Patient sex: F
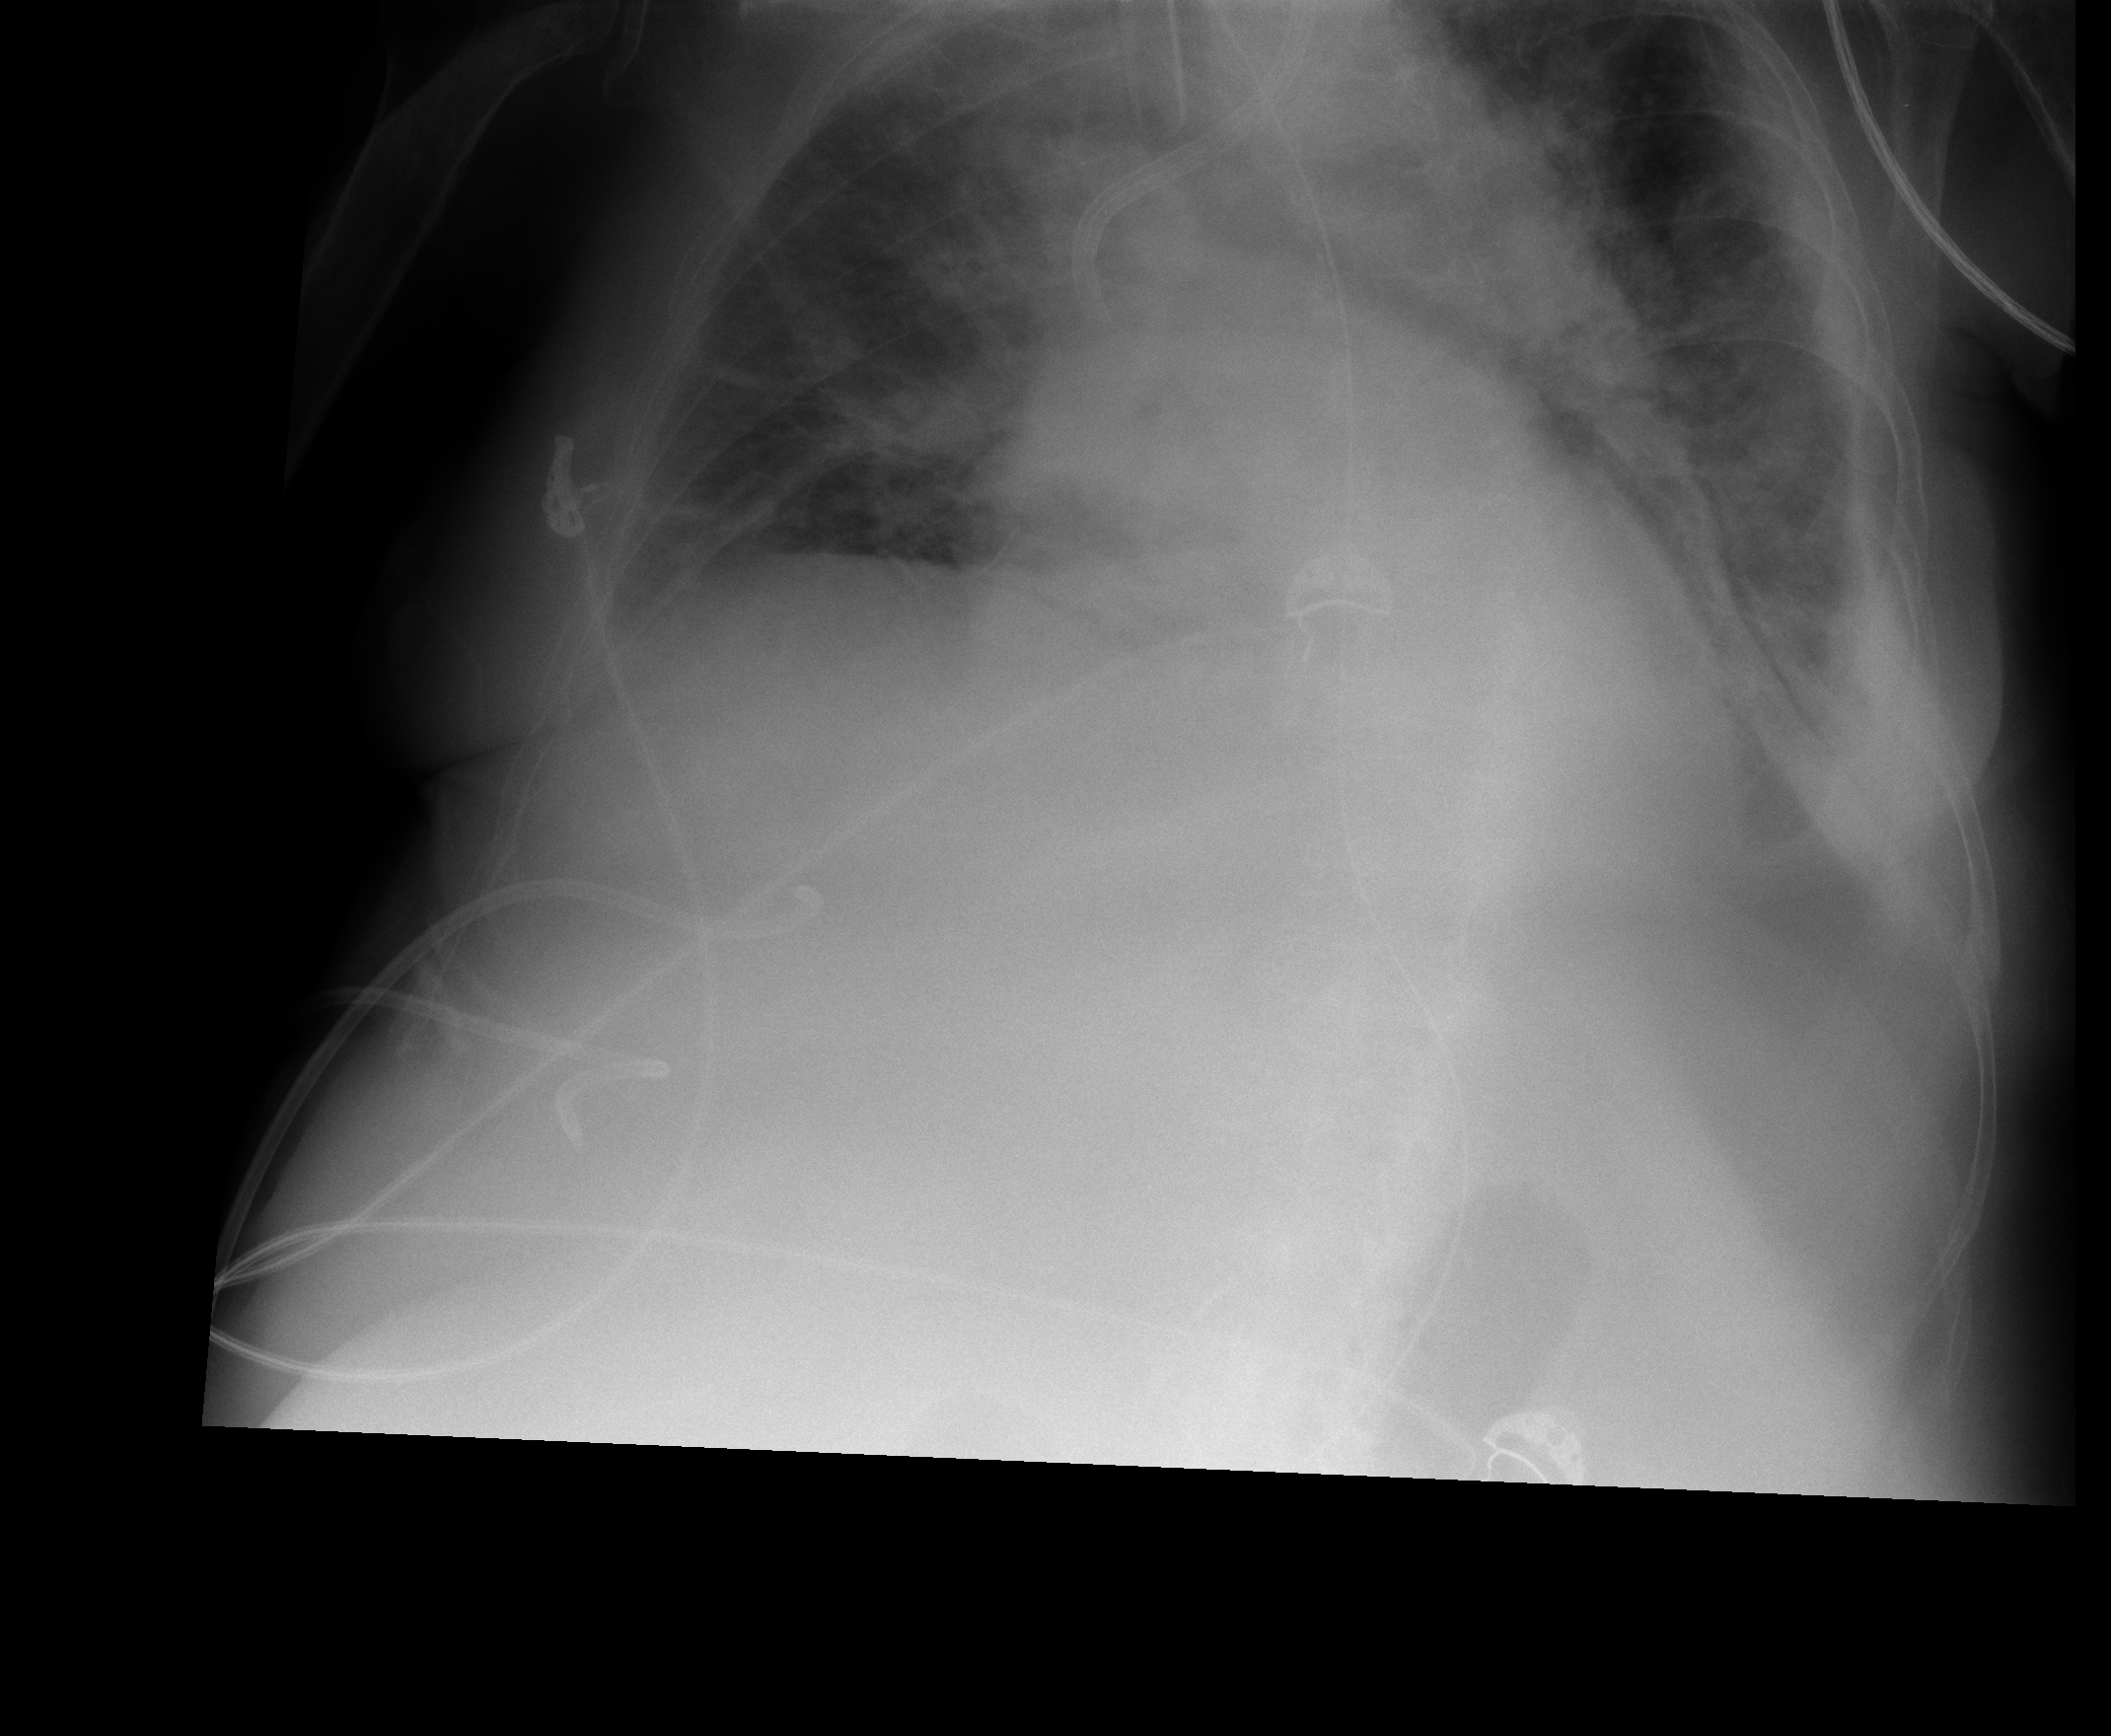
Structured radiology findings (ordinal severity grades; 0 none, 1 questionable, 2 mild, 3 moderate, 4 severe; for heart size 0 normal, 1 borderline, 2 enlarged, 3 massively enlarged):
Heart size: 0
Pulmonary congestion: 3
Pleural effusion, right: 2
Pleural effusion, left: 3
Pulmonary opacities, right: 3
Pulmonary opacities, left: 3
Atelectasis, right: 2
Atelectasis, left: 2